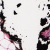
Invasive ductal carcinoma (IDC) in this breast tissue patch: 0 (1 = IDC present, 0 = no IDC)